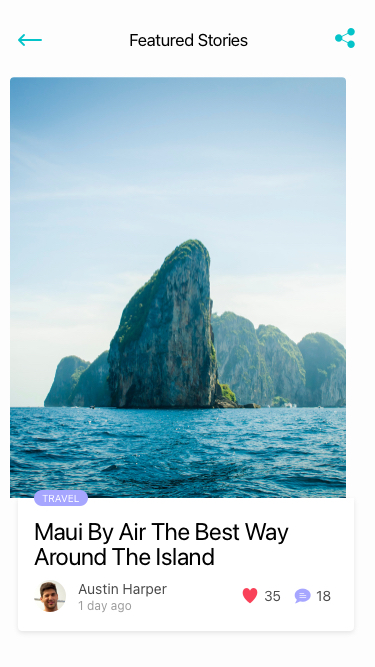
Text in this UI design:
Maui By Air The Best Way Around The Island
Travel
Austin Harper
1 day ago
35
18
Featured Stories